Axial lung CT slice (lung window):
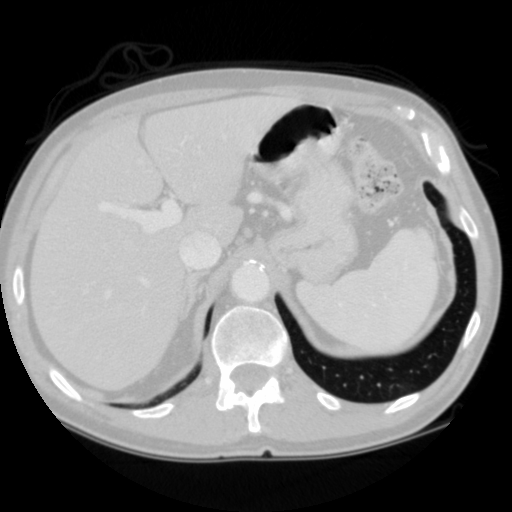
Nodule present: no